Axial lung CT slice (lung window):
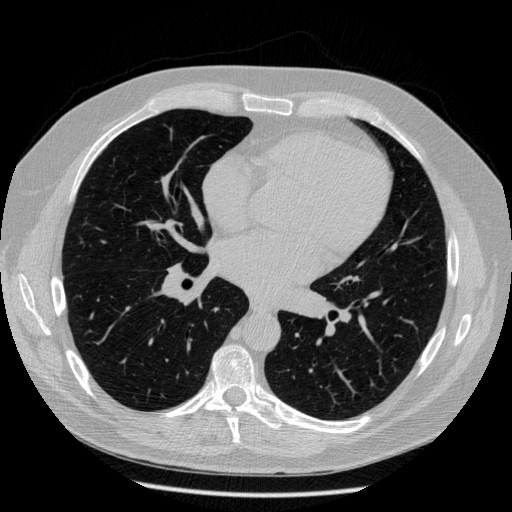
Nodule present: no